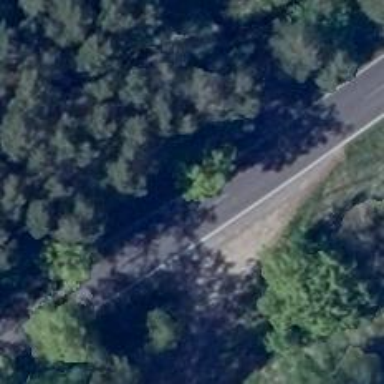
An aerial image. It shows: Asphalt road classified as primary highway.